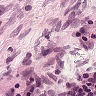
Metastatic tissue present: no